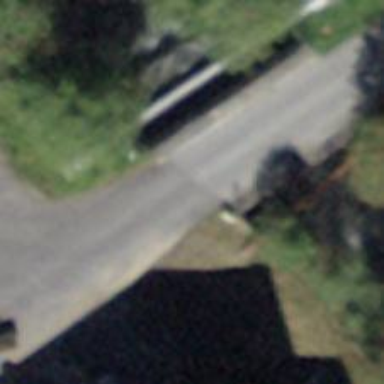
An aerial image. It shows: Unclassified road on bridge.